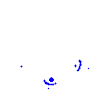
Particle: pion